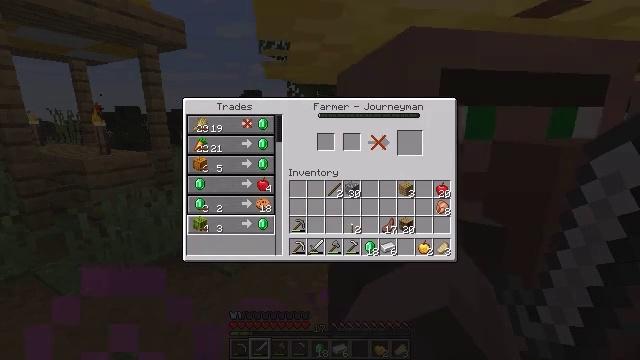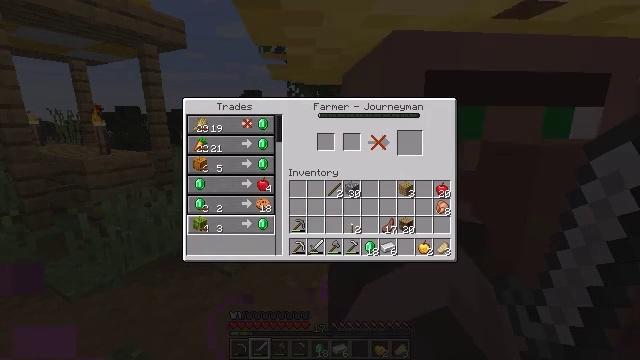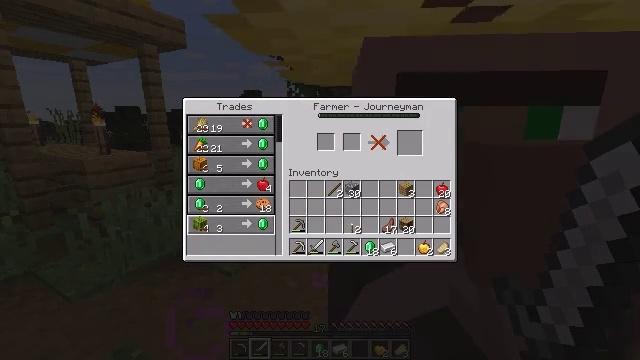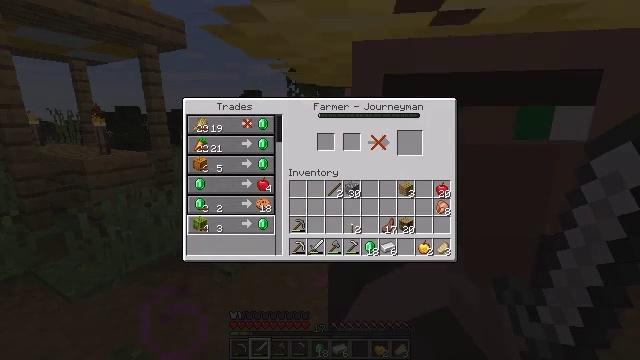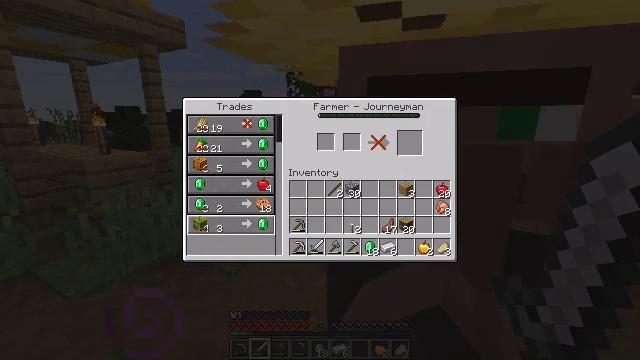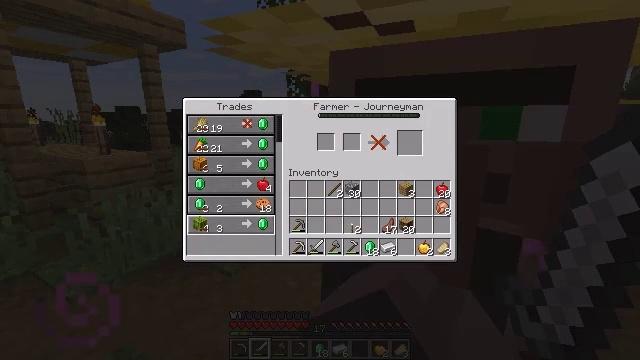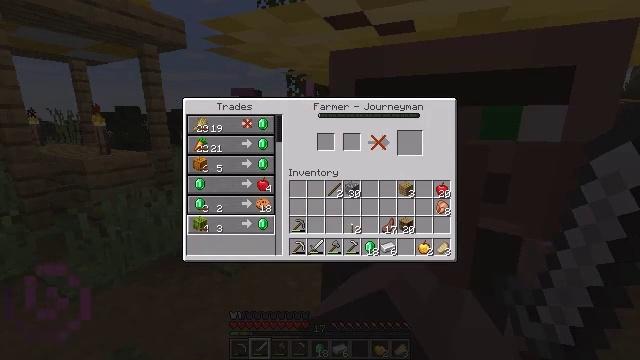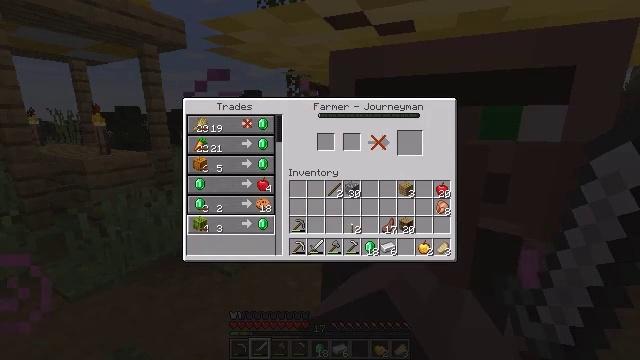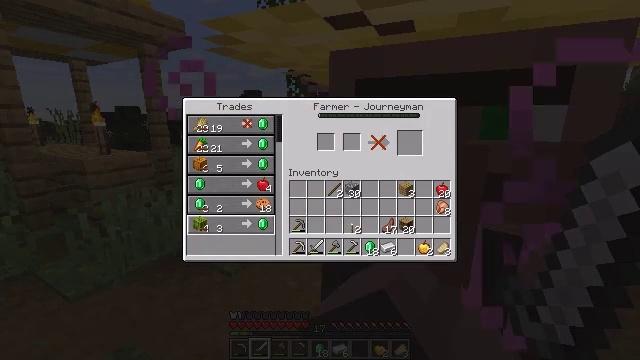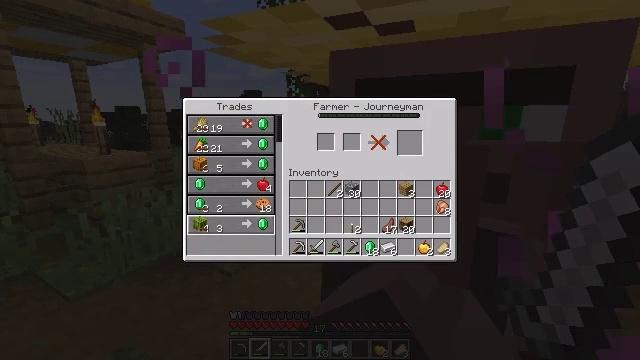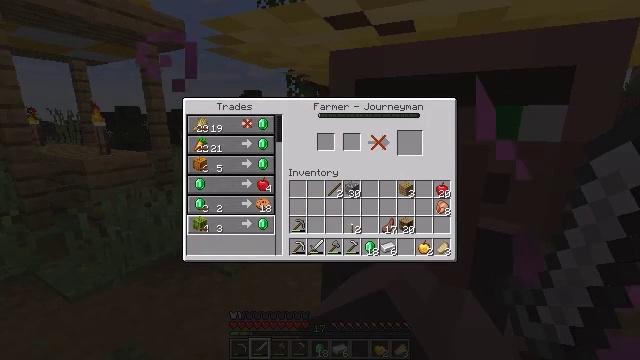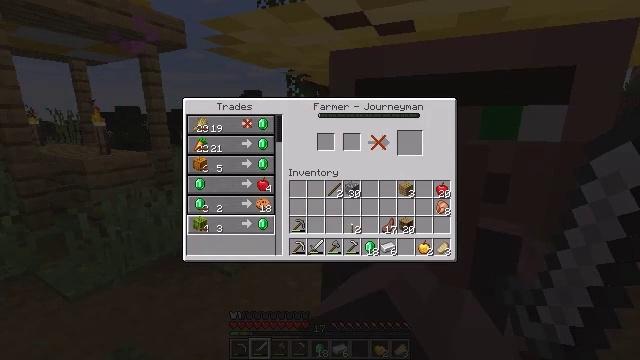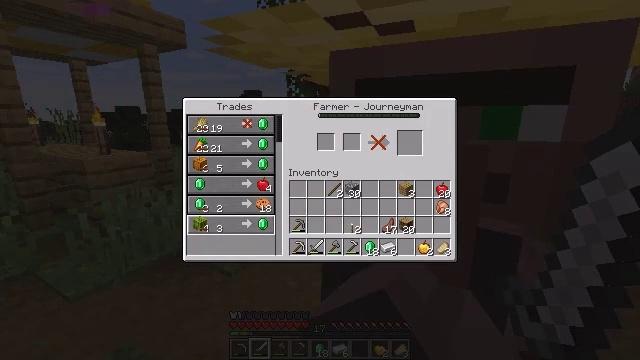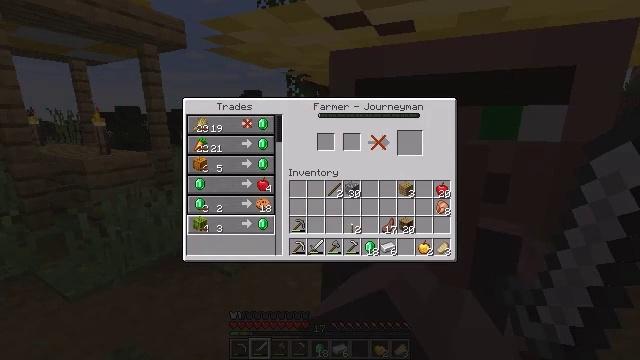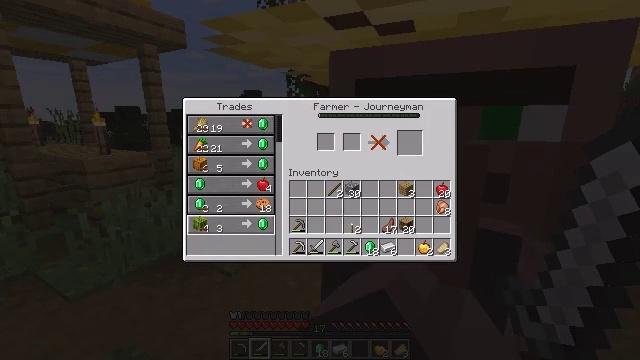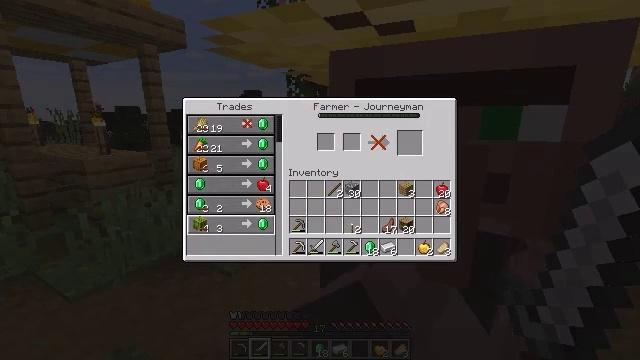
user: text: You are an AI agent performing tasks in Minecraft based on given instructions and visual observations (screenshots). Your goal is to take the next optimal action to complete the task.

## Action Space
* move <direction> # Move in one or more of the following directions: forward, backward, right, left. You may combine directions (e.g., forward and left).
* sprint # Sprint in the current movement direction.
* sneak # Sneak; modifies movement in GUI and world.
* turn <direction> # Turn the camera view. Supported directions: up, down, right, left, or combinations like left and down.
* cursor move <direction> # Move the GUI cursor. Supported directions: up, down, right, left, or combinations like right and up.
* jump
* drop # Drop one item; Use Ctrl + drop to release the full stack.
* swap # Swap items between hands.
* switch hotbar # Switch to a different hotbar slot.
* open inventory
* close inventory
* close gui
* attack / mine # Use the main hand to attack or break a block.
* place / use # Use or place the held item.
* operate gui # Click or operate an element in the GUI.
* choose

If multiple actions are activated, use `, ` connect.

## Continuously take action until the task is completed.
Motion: motion action
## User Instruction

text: Make a cookie in the crafting table.
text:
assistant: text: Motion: no_op
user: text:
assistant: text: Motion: no_op
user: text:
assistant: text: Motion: no_op
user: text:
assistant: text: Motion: no_op
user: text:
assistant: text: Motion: no_op
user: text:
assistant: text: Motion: no_op
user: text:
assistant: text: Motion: no_op
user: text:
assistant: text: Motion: no_op
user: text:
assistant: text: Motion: no_op
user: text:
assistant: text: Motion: no_op
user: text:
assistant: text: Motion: no_op
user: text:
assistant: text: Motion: no_op
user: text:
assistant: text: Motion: no_op
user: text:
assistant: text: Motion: no_op
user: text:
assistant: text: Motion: no_op
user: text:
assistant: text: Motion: no_op
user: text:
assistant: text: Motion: cursor move left
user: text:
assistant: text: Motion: no_op
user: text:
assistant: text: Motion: no_op
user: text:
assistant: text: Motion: no_op
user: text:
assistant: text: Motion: no_op
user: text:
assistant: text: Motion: no_op
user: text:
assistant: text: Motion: no_op
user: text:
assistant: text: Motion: no_op
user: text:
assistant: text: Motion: no_op
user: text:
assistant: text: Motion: no_op
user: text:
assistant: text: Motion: no_op
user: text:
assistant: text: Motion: no_op
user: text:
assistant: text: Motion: no_op
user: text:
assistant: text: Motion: no_op